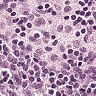
Metastatic tissue present: no